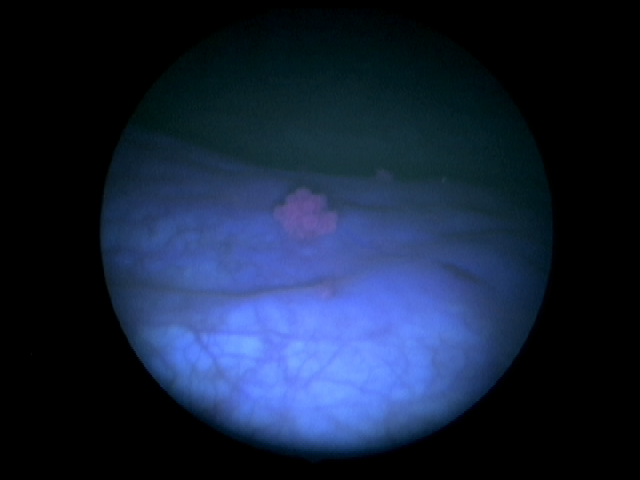
Modality: BLC
Class: Non-malignant
Subclass: InflammationNOS
Lesion: L1
Morphology: Papillary
Bladder cancer association: No